Question: I have a Search Edit view which is strongly typed to my Search model class seen below (simplified).

I want to display the custodians that are attributed to the Search being edited in a listbox showing all Custodians, with the current ones selected.
My controller's Get Edit action is thus:
'''
public ActionResult Edit(int id, int searchListId = 0)
{
if (searchListId != 0)
{
Session["CurrentSearchListID"] = searchListId;
}
ProjectContext mydb = db;
Search search = Search.Find(mydb, id);
IEnumerable<SelectListItem> selectedItems =
from c in Custodian.List(mydb)
select new SelectListItem
{
Selected = (search.Custodians.Contains(c)),
Text = c.CustodianName,
Value = c.ToString()
};
ViewBag.Custodians = selectedItems;
return View(search);
}
'''
And my Views listbox is thus:
'''
@{
//List<Kiersted.Keps.BusinessObjects.Custodian> Custodians = ViewBag.Custodians;
IEnumerable<SelectListItem> SelectedItems = ViewBag.Custodians;
}
@Html.ListBox("Custodians", SelectedItems);
'''
This produces a listbox with the Custodians depicted, but none are selected (I have confirmed that several of the SelectListItems accurately describe the custodian as selected. I have tried using ListBoxFor and it produces the same thing when populated with a MultiSelectList.
Finally I decided to just force it to do what I want, but this does not return selected Custodians on Submit.
'''
<select id="Custodians" multiple="multiple" name="Custodians">
@foreach (Kiersted.Keps.BusinessObjects.Custodian cust in Custodians)
{
if (Model.Custodians.Contains(cust))
{
<option value="@cust.CustodianID" selected="selected">@cust.CustodianName</option>
}
else
{
<option value="@cust.CustodianID" >@cust.CustodianName</option>
}
}
</select>
'''
Anyone know how you are to do this?
Edits:
# ListBoxFor example
OK so after fiddling around with it for a while longer, I have now gotten Custodians selected in the listbox that correspond to the Search Custodians. Below is the view code:
'''
<div class="editor-field">
@Html.ListBoxFor(model => model.Custodians, allCustodians.Select(cust => new SelectListItem {
Text = cust.CustodianName,
Value = cust.CustodianID.ToString(),
Selected = true}),
new { Multiple = "multiple" })
</div>
'''
If I select several more custodians, how do I get them (or their corresponding values rather) back to the control upon submit?
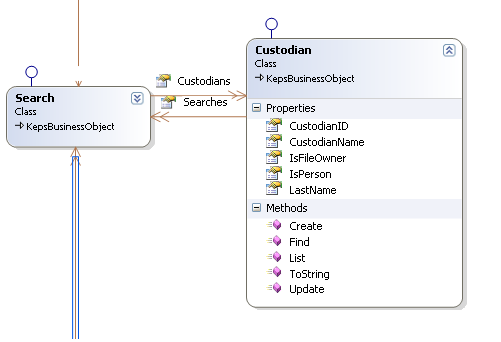
Answer: Seeing that after your edit the problem boils down to multiple select model binding, perhaps you will find these useful?
<URL>
<URL>